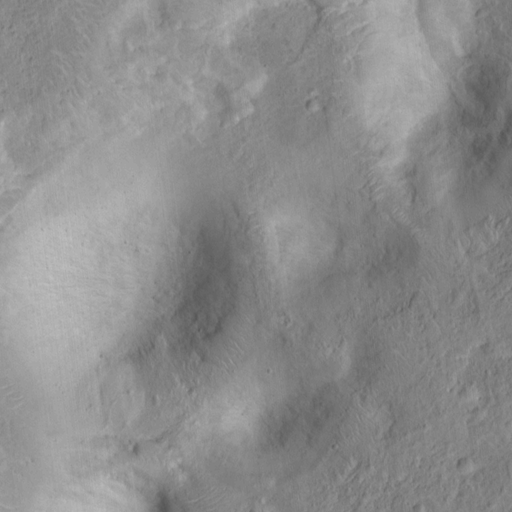
Classes present: Background, Cone